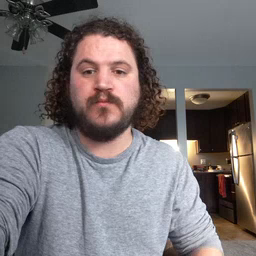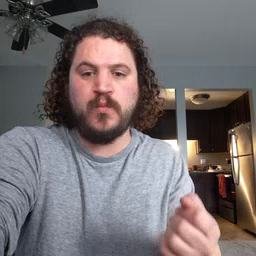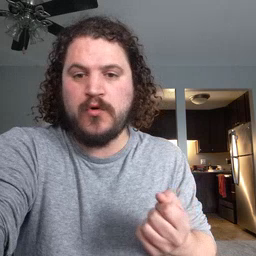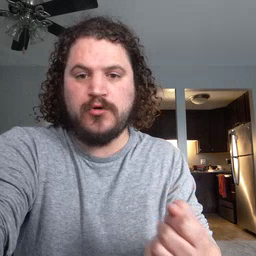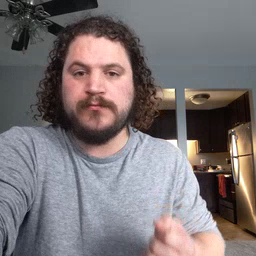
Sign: drawer